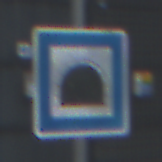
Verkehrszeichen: Tunnel
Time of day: MorningAfternoon
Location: Outdoor (Urban)
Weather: PartlyCloudy
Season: NotSpecified
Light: Natural